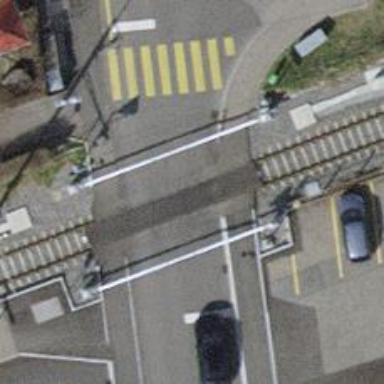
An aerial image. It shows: Railway level crossing.